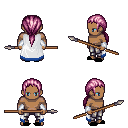
a pixel art fantasy rpg character, male body template, human, dark skin, white trimmed cape, metal pants, pink ponytail hairstyle, white cloth bracers, black slippers, spear, four views (front, back, left, right), 2x2 character sprite sheet, small pixel art, hard edges, no anti-aliasing